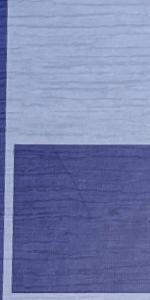
Label: Empty